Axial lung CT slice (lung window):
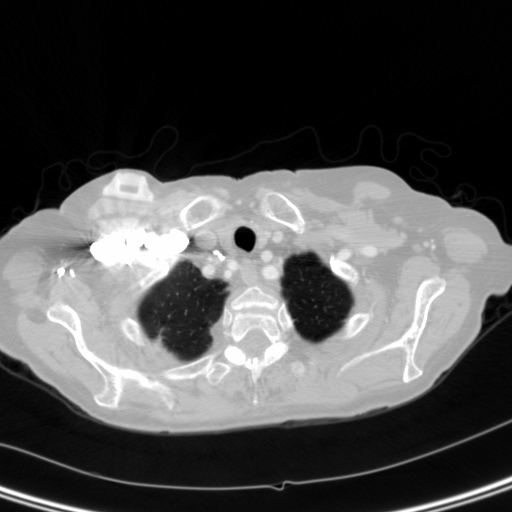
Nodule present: no